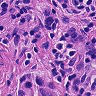
Metastatic tissue present: yes